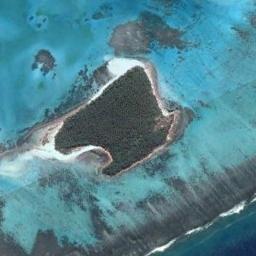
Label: island